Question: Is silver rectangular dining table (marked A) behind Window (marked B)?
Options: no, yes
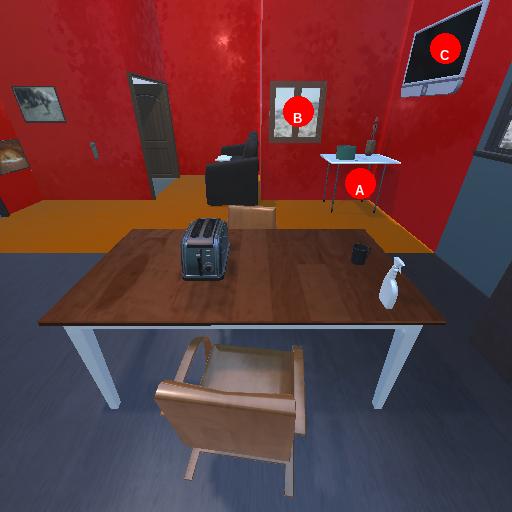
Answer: no